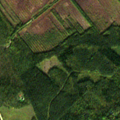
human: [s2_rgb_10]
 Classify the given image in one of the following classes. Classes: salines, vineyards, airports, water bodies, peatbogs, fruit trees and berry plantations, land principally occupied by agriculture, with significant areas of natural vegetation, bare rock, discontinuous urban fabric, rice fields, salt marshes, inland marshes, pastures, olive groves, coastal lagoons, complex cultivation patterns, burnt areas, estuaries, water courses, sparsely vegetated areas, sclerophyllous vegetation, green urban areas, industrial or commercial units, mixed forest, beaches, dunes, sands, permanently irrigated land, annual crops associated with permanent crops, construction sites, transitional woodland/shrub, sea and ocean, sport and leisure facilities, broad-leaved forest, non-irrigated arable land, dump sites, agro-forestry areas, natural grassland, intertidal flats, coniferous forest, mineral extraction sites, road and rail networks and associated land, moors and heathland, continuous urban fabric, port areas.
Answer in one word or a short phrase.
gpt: coniferous forest, mixed forest, transitional woodland/shrub